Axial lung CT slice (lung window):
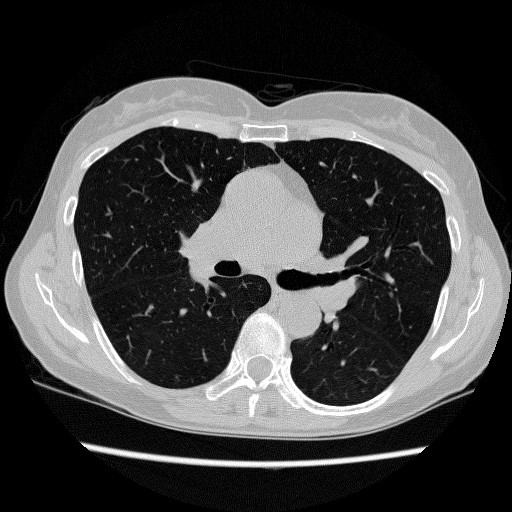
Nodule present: no